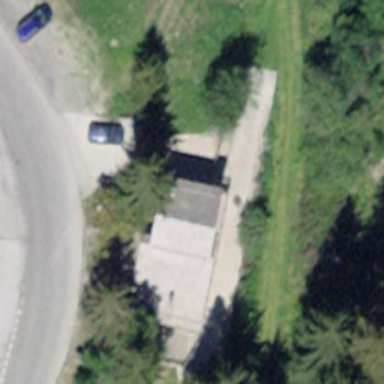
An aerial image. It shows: Building with tile roof.